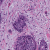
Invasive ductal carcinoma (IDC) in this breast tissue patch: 1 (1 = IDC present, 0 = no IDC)